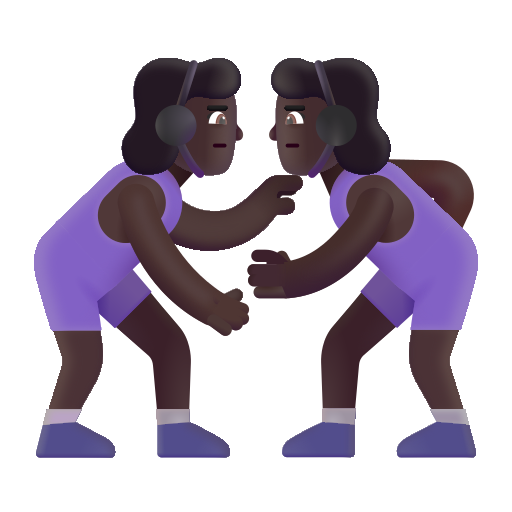
woman wrestling color dark